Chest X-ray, PA view. Patient: 34 years old, sex M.
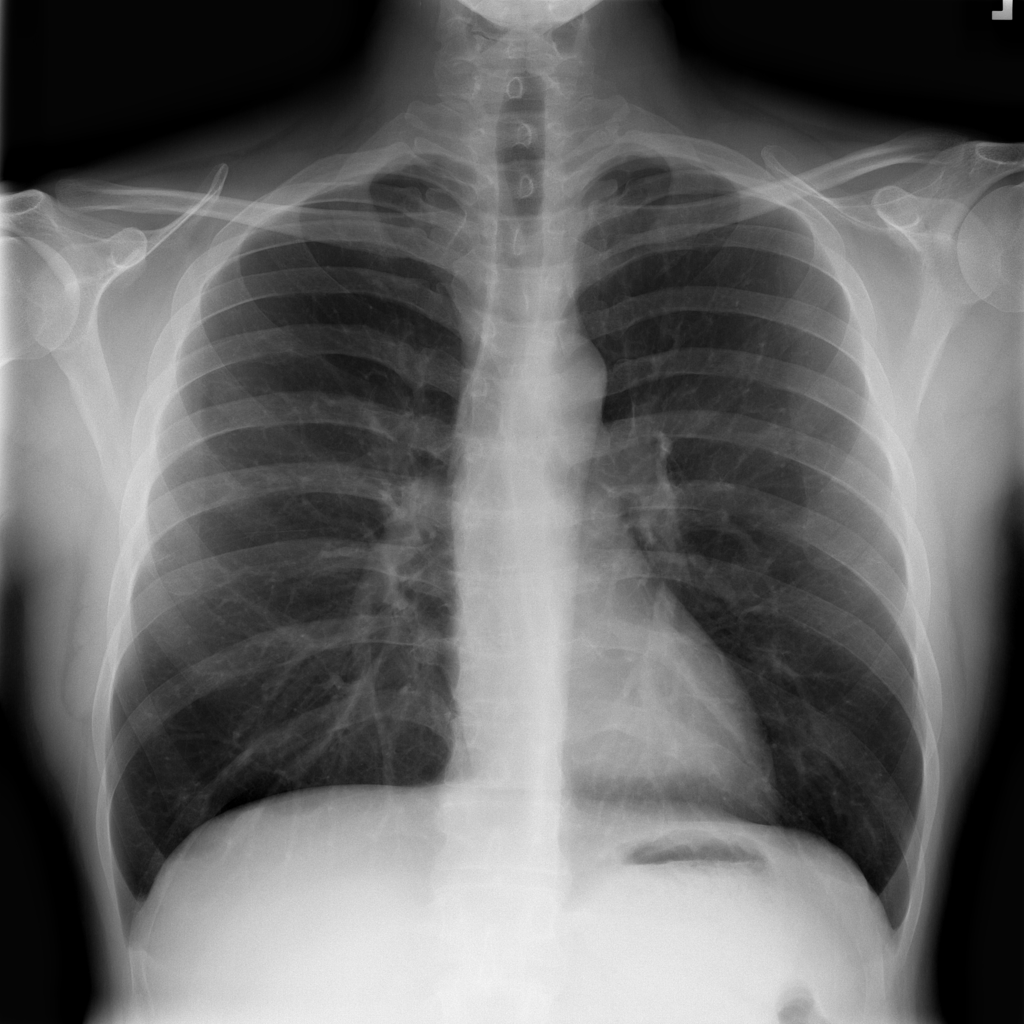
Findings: No Finding